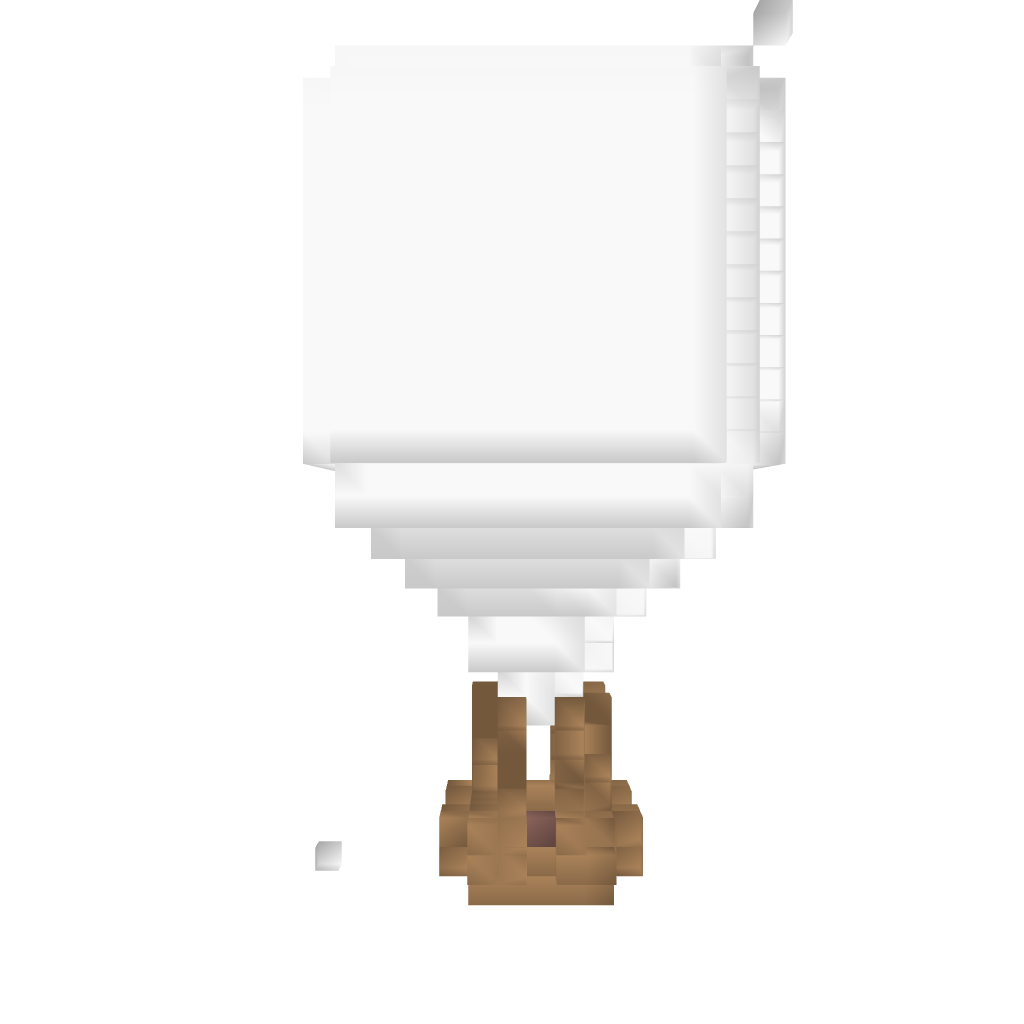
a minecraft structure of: Hot air balloon high quality